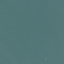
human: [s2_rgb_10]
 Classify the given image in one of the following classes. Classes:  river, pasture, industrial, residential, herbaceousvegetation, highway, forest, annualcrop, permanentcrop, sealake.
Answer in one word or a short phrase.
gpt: SeaLake